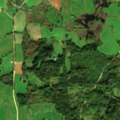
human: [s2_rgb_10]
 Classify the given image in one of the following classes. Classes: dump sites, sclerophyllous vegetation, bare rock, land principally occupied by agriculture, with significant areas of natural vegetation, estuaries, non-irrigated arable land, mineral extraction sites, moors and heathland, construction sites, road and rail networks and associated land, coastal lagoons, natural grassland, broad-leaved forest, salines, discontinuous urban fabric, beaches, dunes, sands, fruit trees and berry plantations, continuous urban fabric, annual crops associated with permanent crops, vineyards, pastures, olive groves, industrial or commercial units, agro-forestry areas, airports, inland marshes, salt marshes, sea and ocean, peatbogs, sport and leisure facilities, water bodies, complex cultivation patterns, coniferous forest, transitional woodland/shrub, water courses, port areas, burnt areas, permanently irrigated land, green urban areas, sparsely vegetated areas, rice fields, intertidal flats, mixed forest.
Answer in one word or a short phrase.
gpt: non-irrigated arable land, pastures, land principally occupied by agriculture, with significant areas of natural vegetation, broad-leaved forest